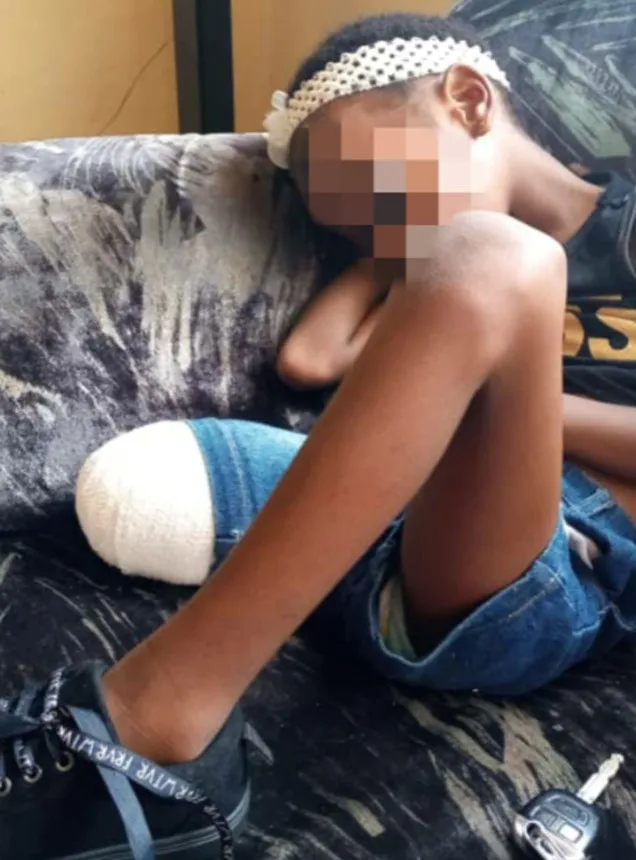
our patient resting at home after an occupation rehabilitation session at the physiotherapy department.
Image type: medical_photograph (skin_photograph)